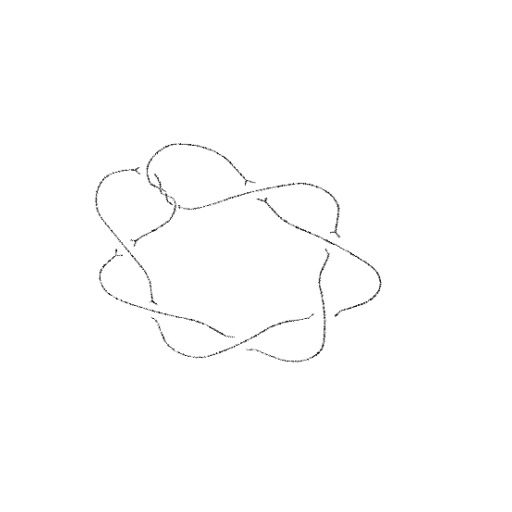
Crossing number: 10